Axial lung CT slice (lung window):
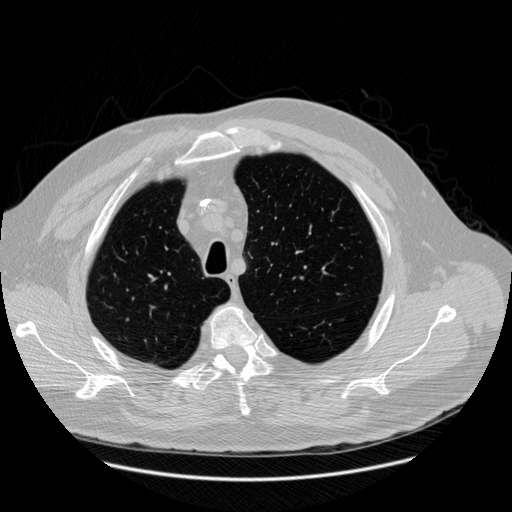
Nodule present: no